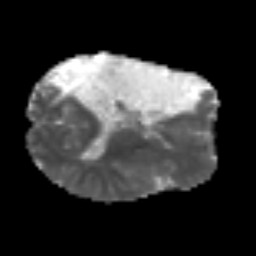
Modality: MD
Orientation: axial
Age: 40
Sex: male
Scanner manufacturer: siemens
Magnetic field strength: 3 T
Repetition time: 3.2 s
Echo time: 0.081 s